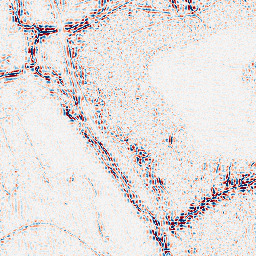
Category: wavelet
Decomposition family: wavelet_dwt
Decomposition parameters: wavelet: db8
level: 2
Upsampling method: cubic_catmull_rom
Upsampling parameters: scale: 8
Upsampling scale: 8